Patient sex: M
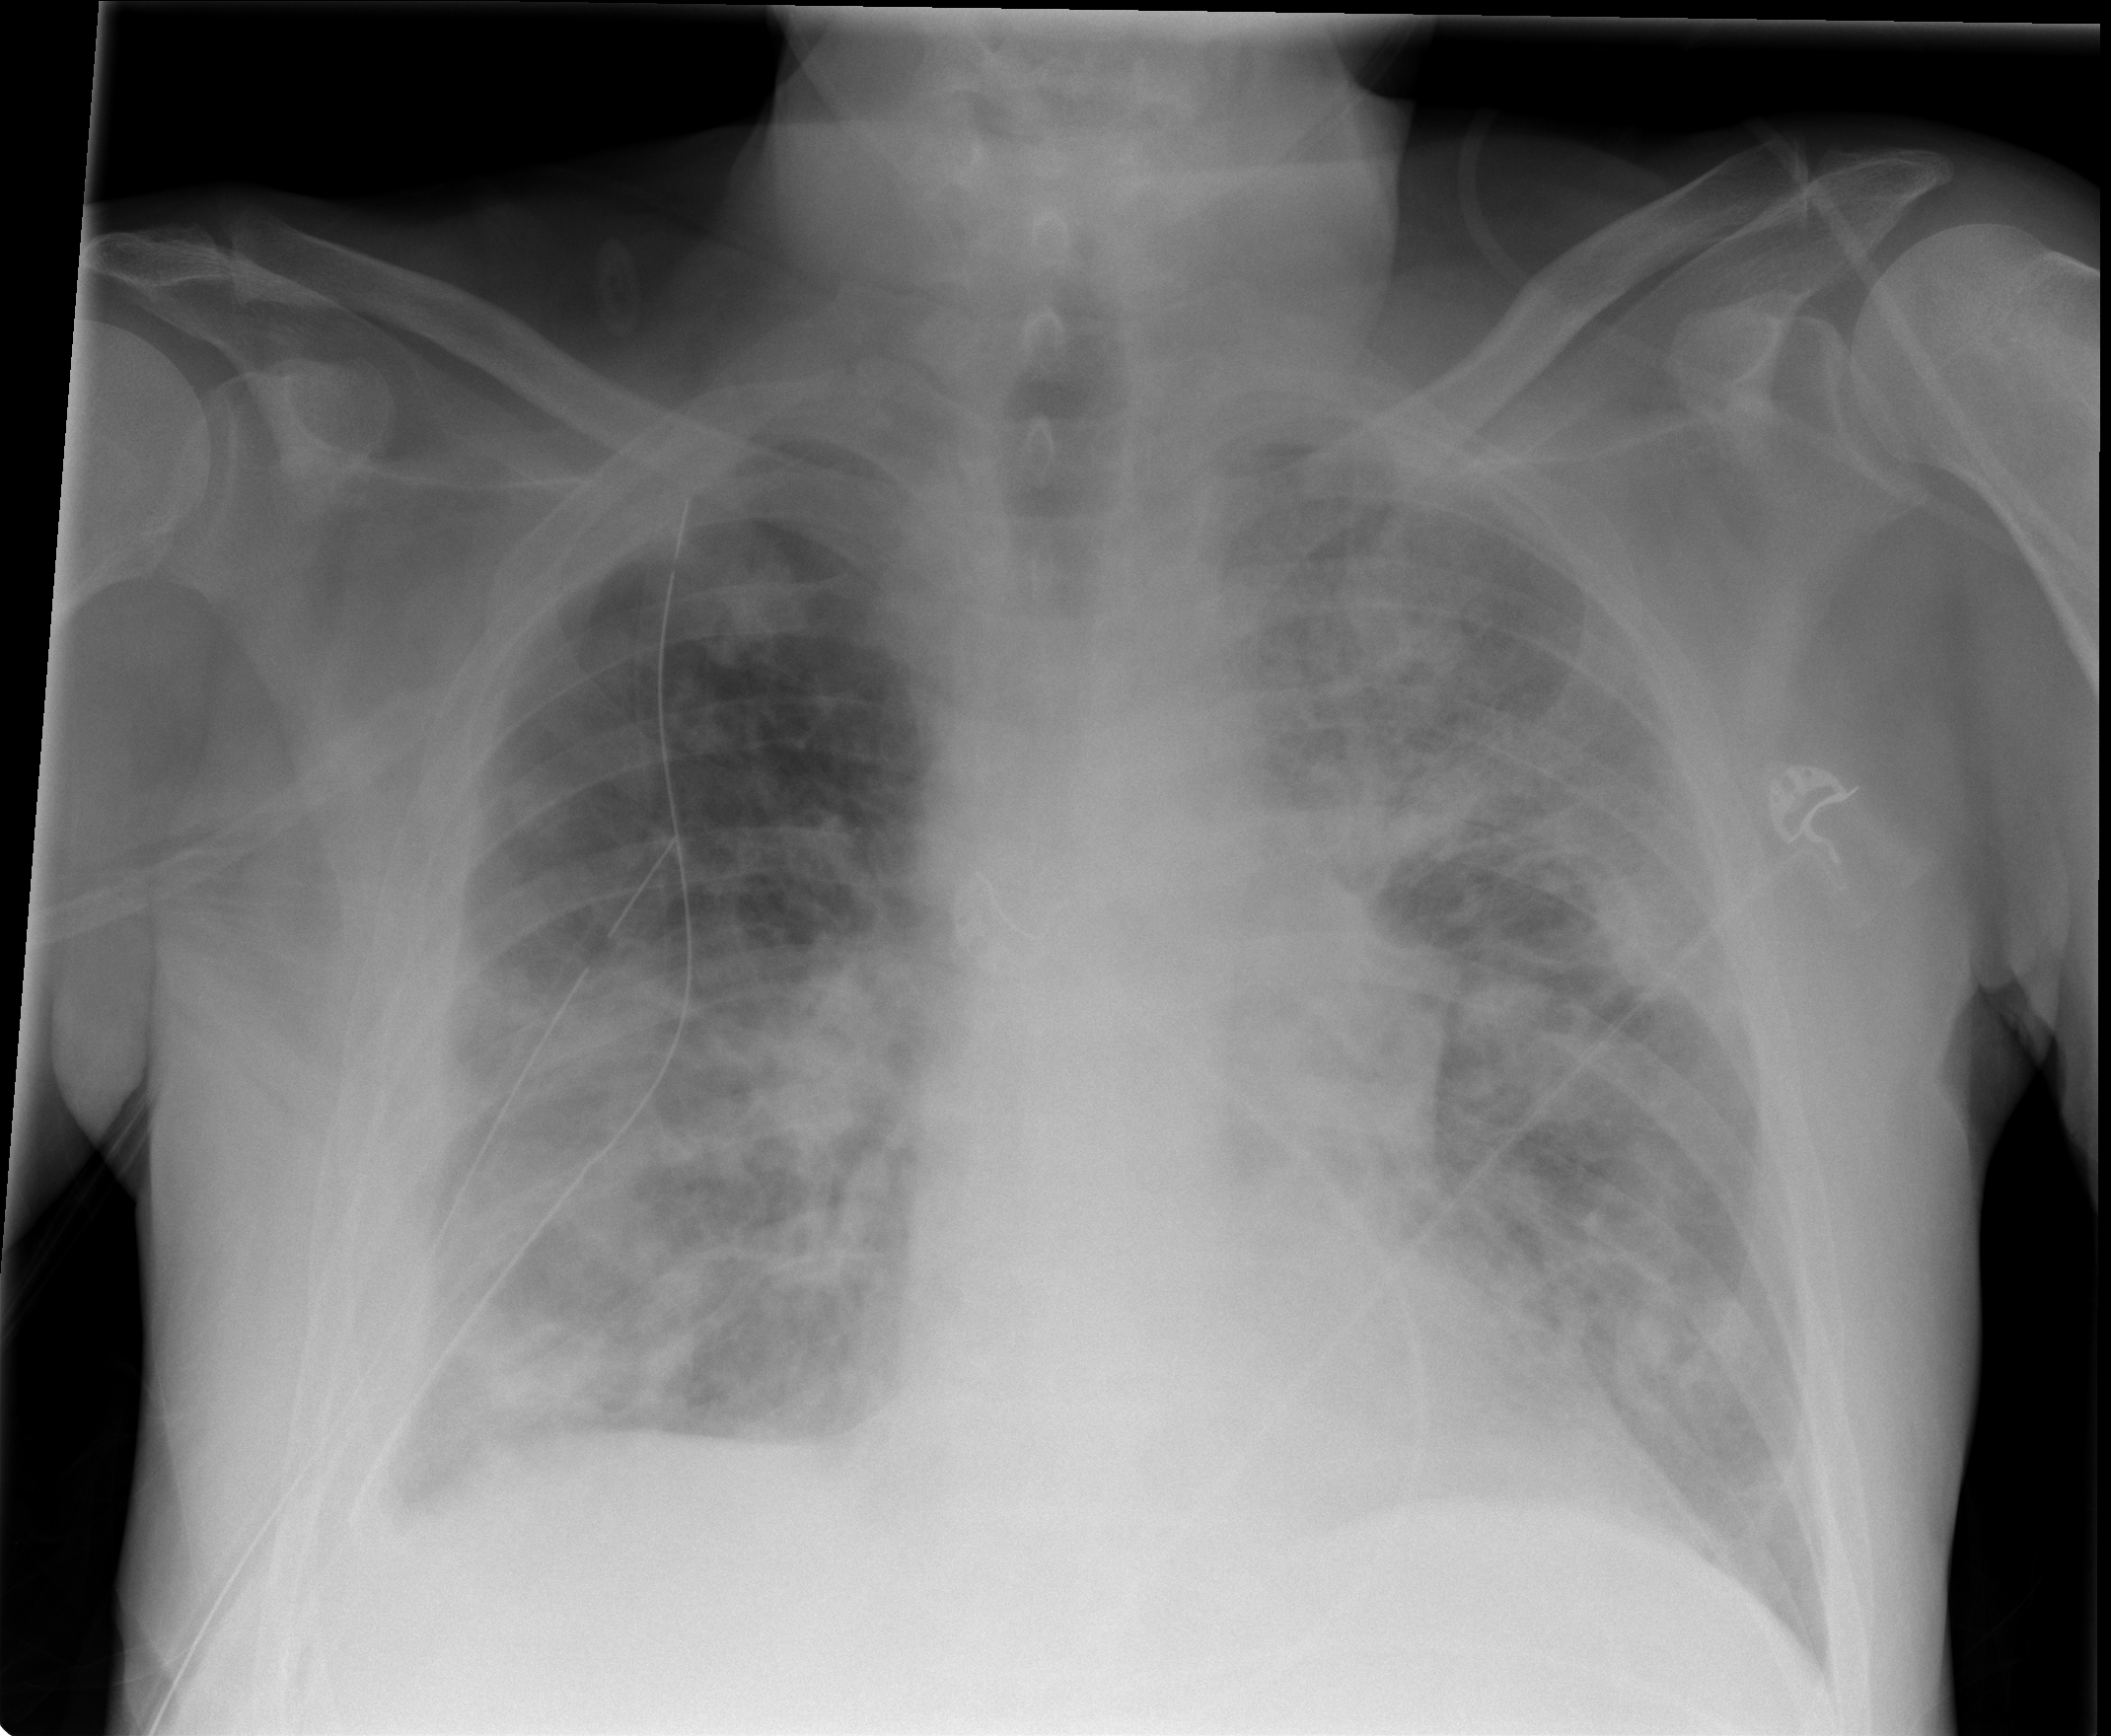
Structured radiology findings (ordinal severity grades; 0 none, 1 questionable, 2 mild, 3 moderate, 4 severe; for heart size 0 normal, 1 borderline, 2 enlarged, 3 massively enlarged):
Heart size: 0
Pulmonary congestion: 0
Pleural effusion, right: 2
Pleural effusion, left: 0
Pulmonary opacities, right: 3
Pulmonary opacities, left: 3
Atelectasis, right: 0
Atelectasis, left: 0